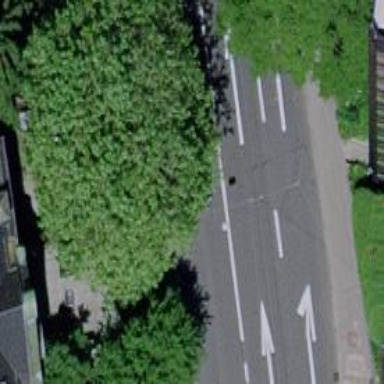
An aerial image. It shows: Primary highway with separate asphalt sidewalk.